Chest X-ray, PA view. Patient: 81 years old, sex M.
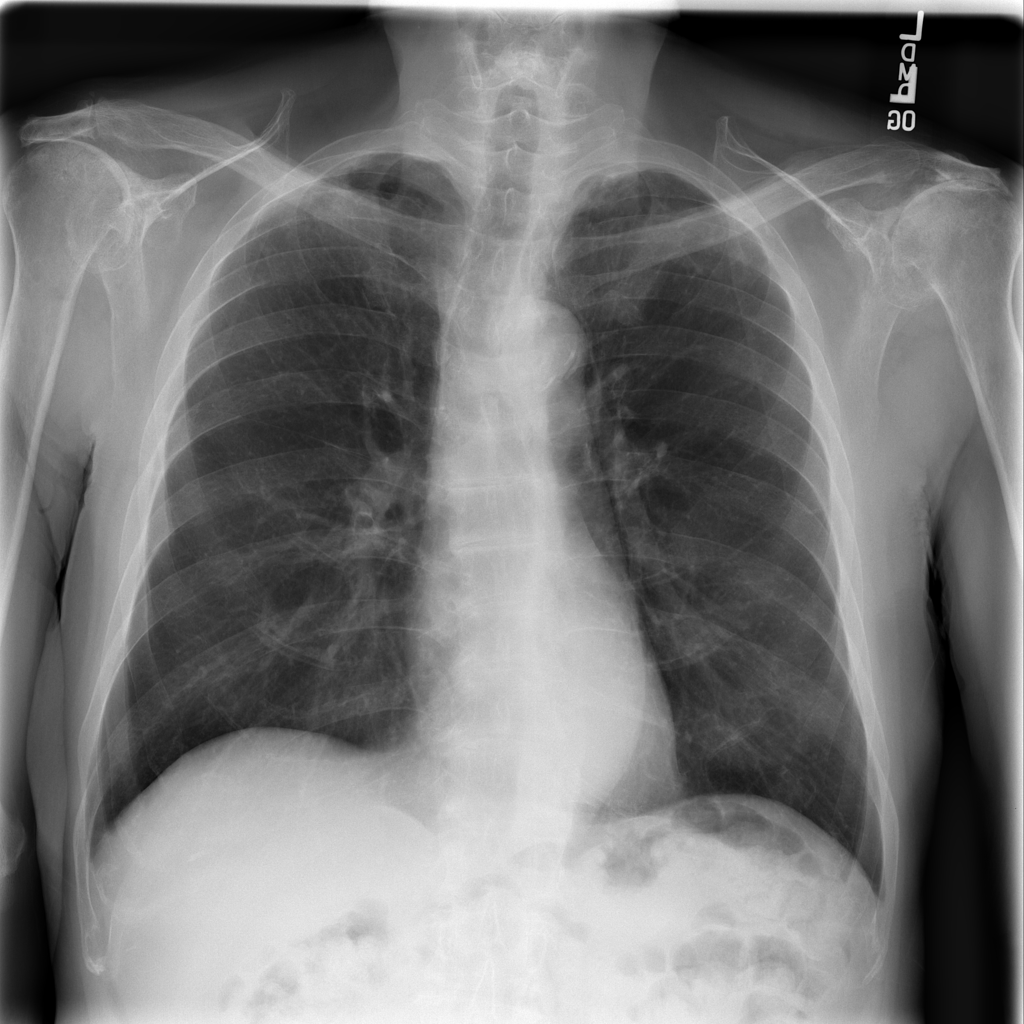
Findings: Infiltration